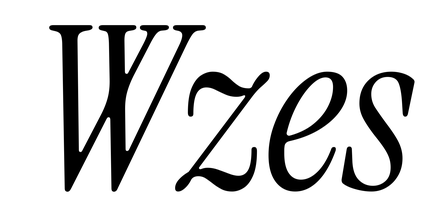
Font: InstrumentSerif-Italic